Interaction volume radius: 10 \u00c5
Interaction volume height: 20 \u00c5
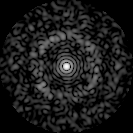
Disorder parameter: 0.7961